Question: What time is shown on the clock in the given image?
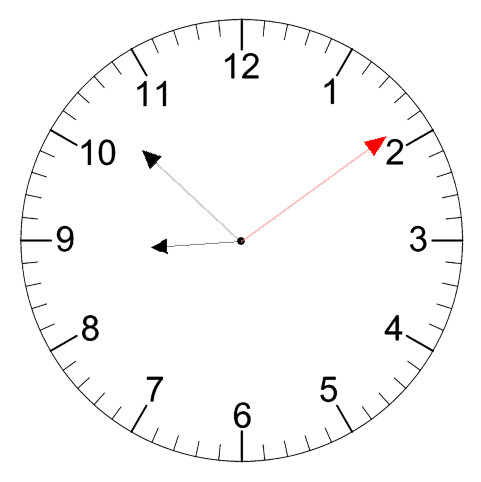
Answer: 08:52:09